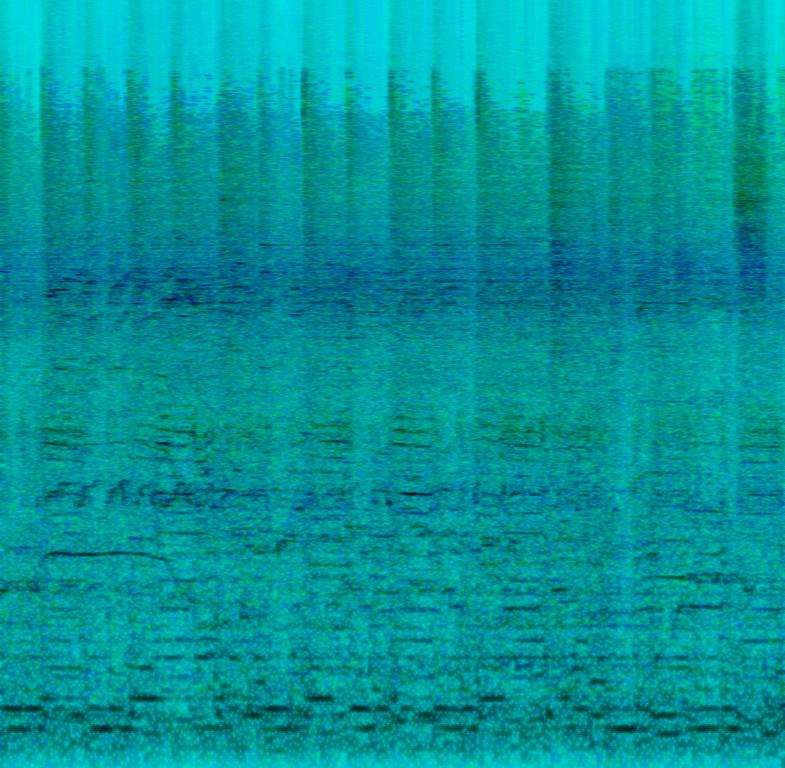
An acoustic drum and a bass are repeating the same pattern along with two e-guitars playing along with the melody while a male voice sings slightly soulful and loud. In the background a crowd is sheering. The recording is of very poor audio quality. This song may be playing at a live concert.